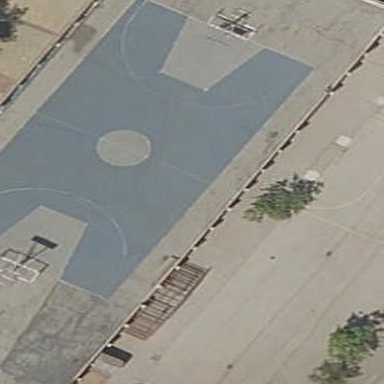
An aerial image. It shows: Basketball court on pitch.